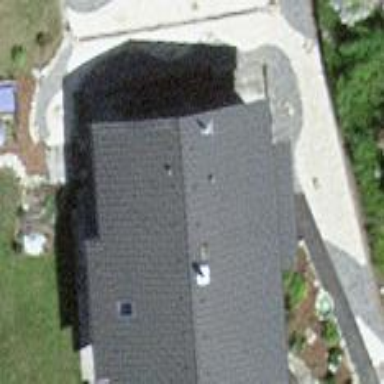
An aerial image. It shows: Simple house.